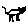
Label: cat